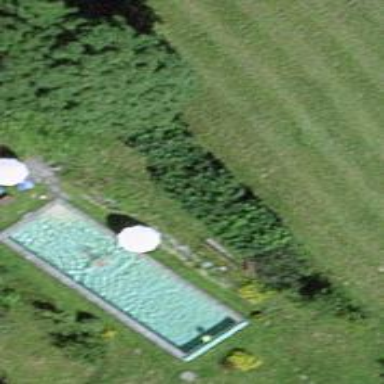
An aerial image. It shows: Swimming pool located in leisure land.